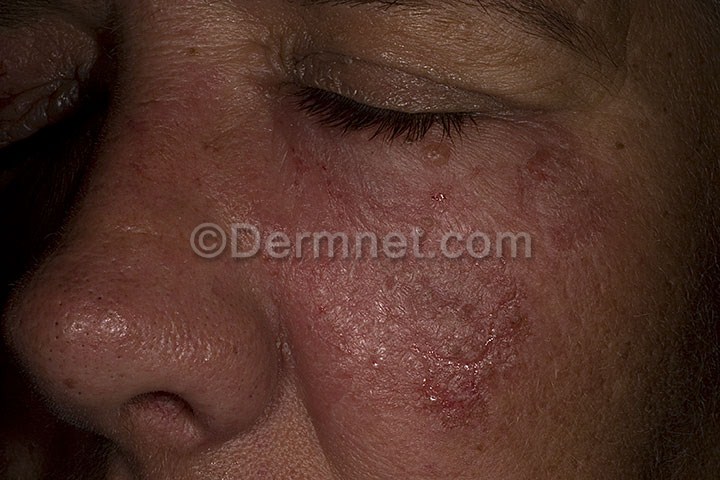
Disease: Eczema Photos